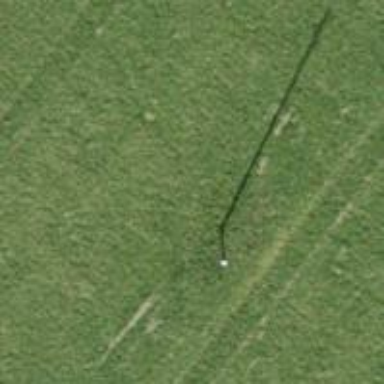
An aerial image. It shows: Power pole.